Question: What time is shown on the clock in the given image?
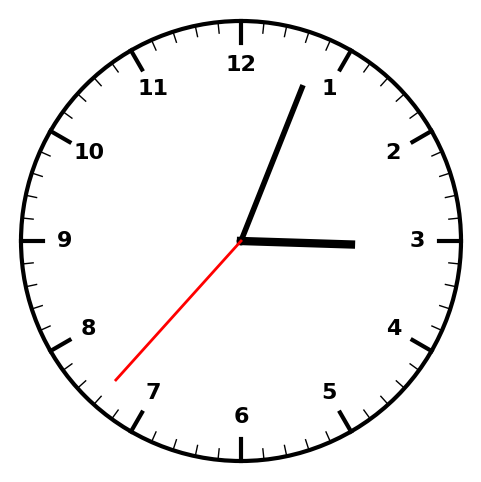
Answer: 03:03:37